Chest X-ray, AP view. Patient: 45 years old, sex M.
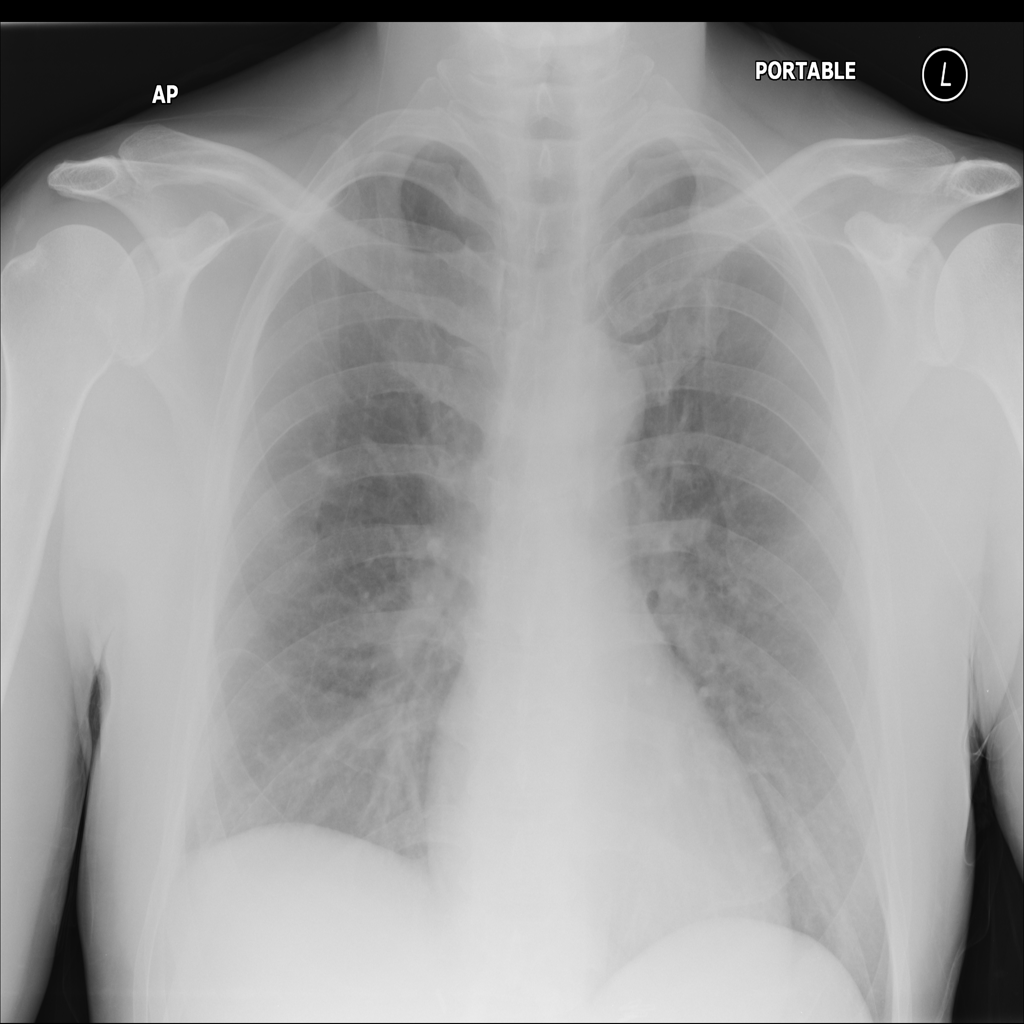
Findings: No Finding